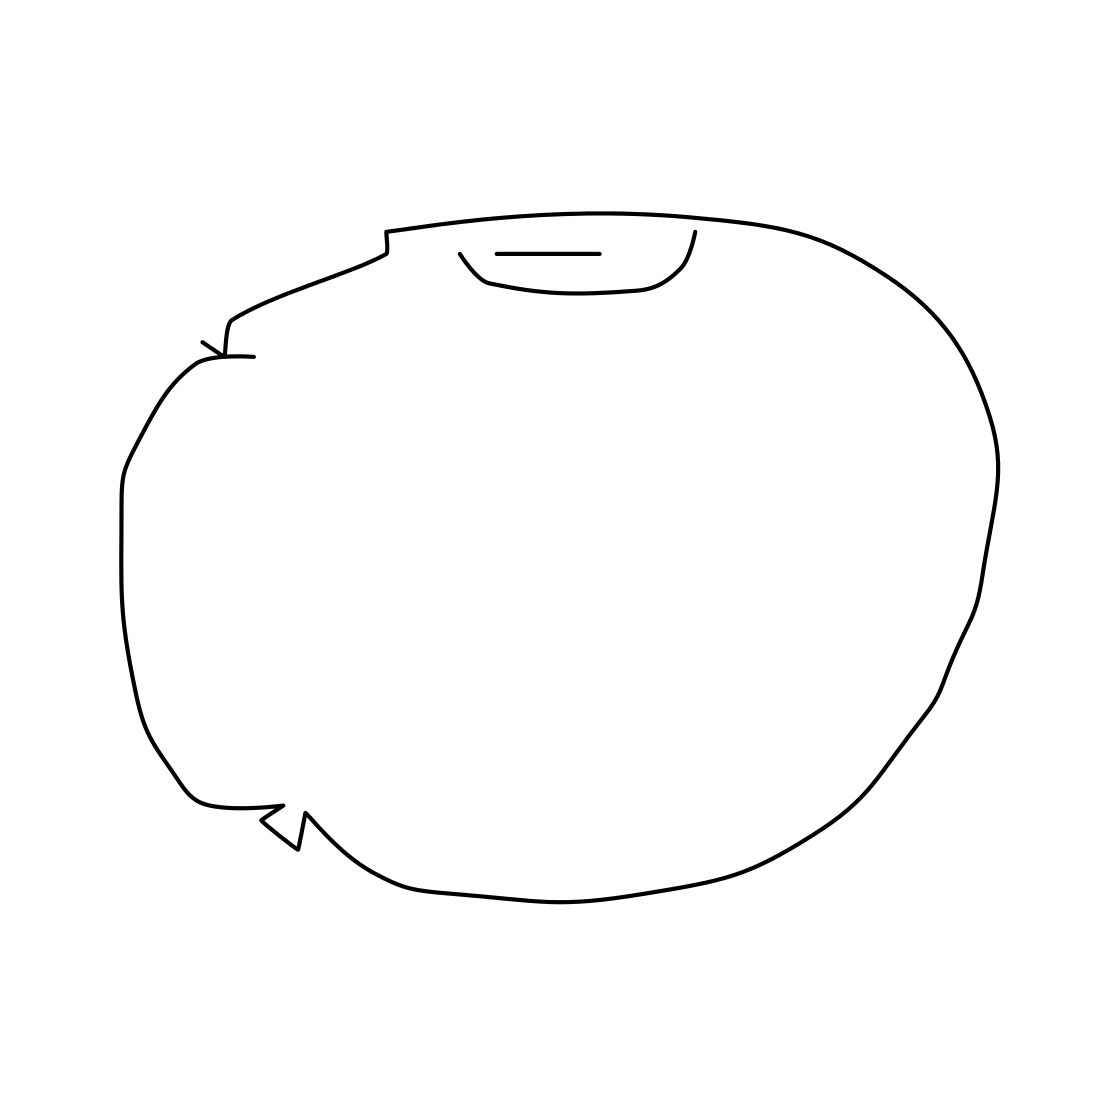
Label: tomato